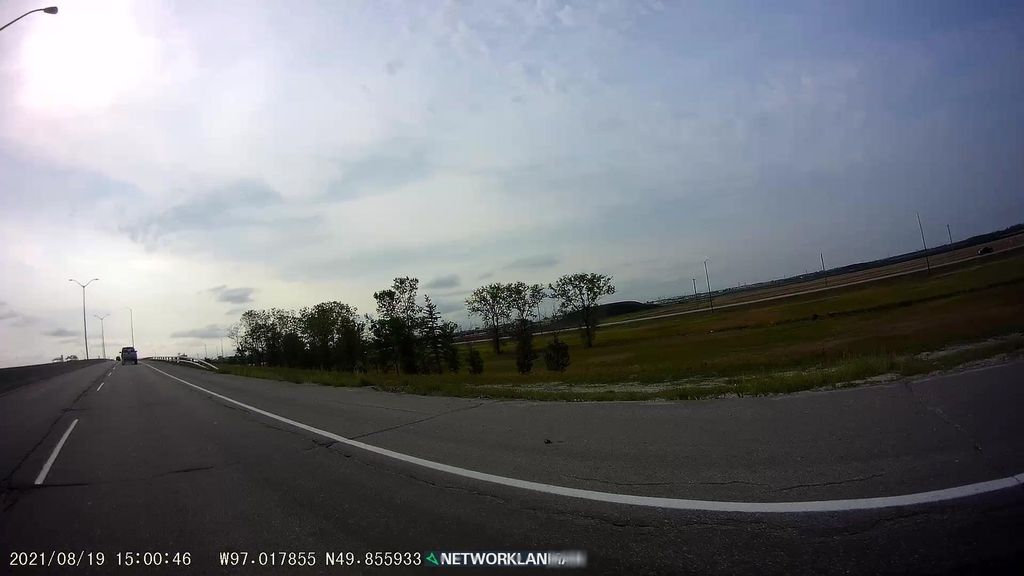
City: winnipeg